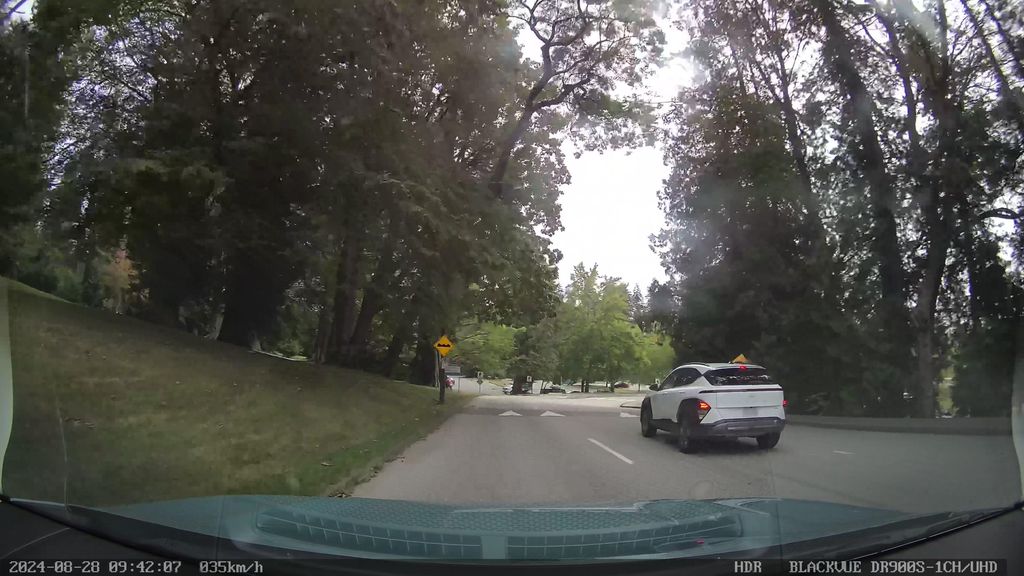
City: vancouver